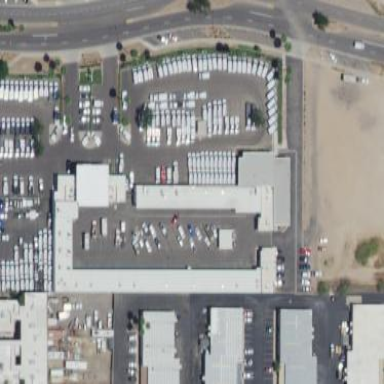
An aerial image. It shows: Car shop building.